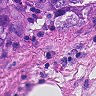
Metastatic tissue present: yes